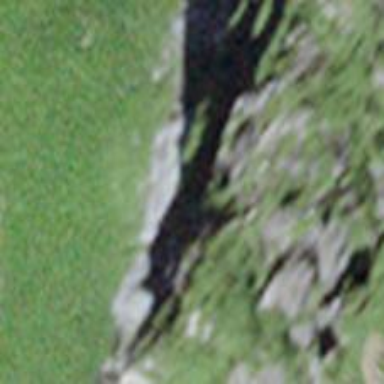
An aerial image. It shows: Cliff in nature.